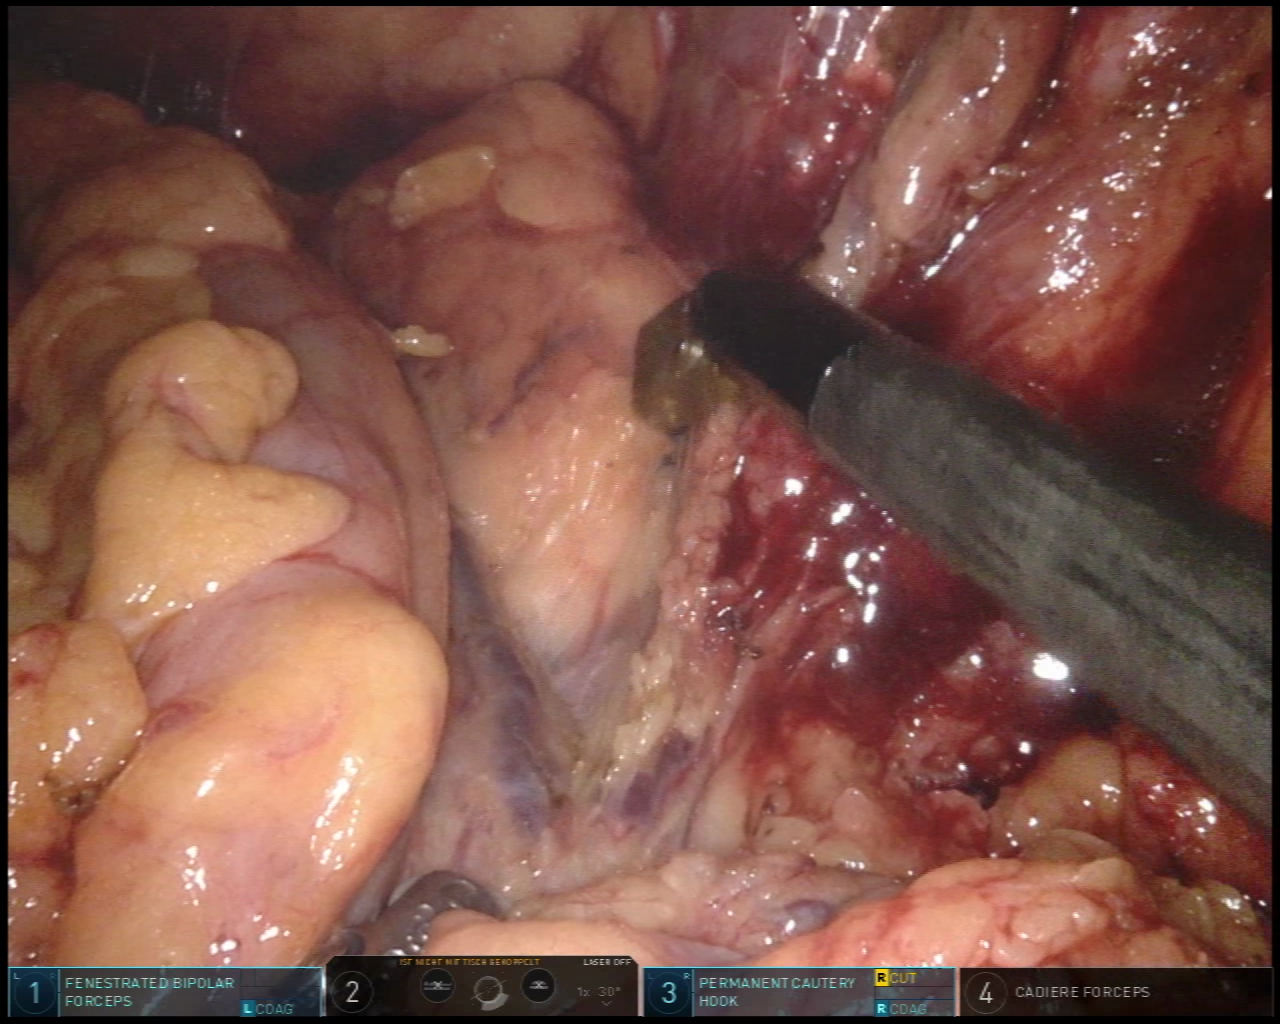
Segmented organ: ureter
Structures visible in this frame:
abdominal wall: no
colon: yes
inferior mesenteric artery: no
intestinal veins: no
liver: no
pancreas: no
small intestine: no
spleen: no
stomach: no
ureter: yes
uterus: no
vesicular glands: no